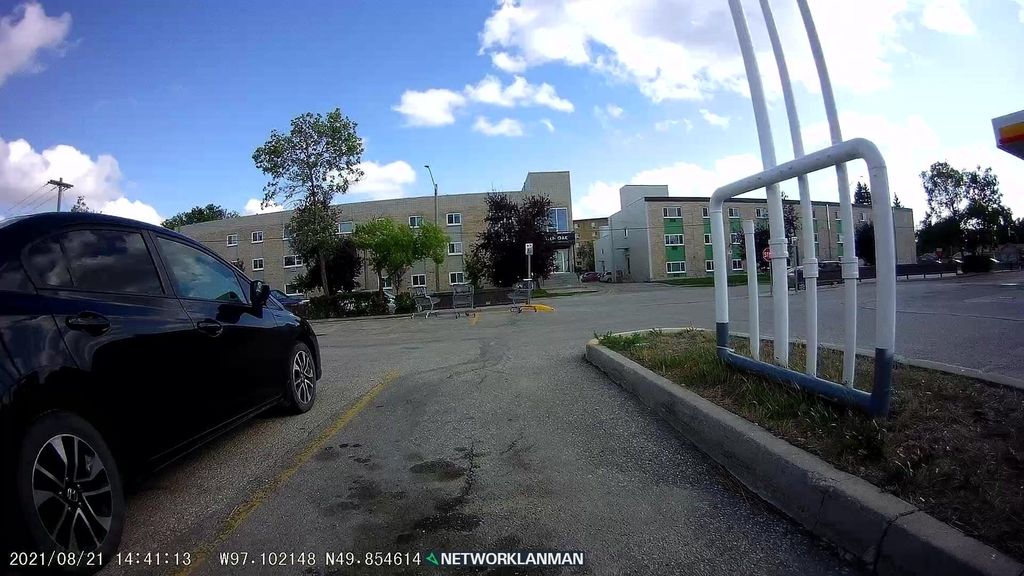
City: winnipeg